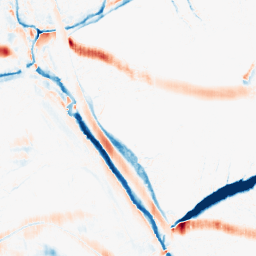
Category: morphological
Decomposition family: morphological_ellipse
Decomposition parameters: operation: average
width: 20
height: 5
Upsampling method: cubic_mitchell
Upsampling parameters: scale: 2
Upsampling scale: 2